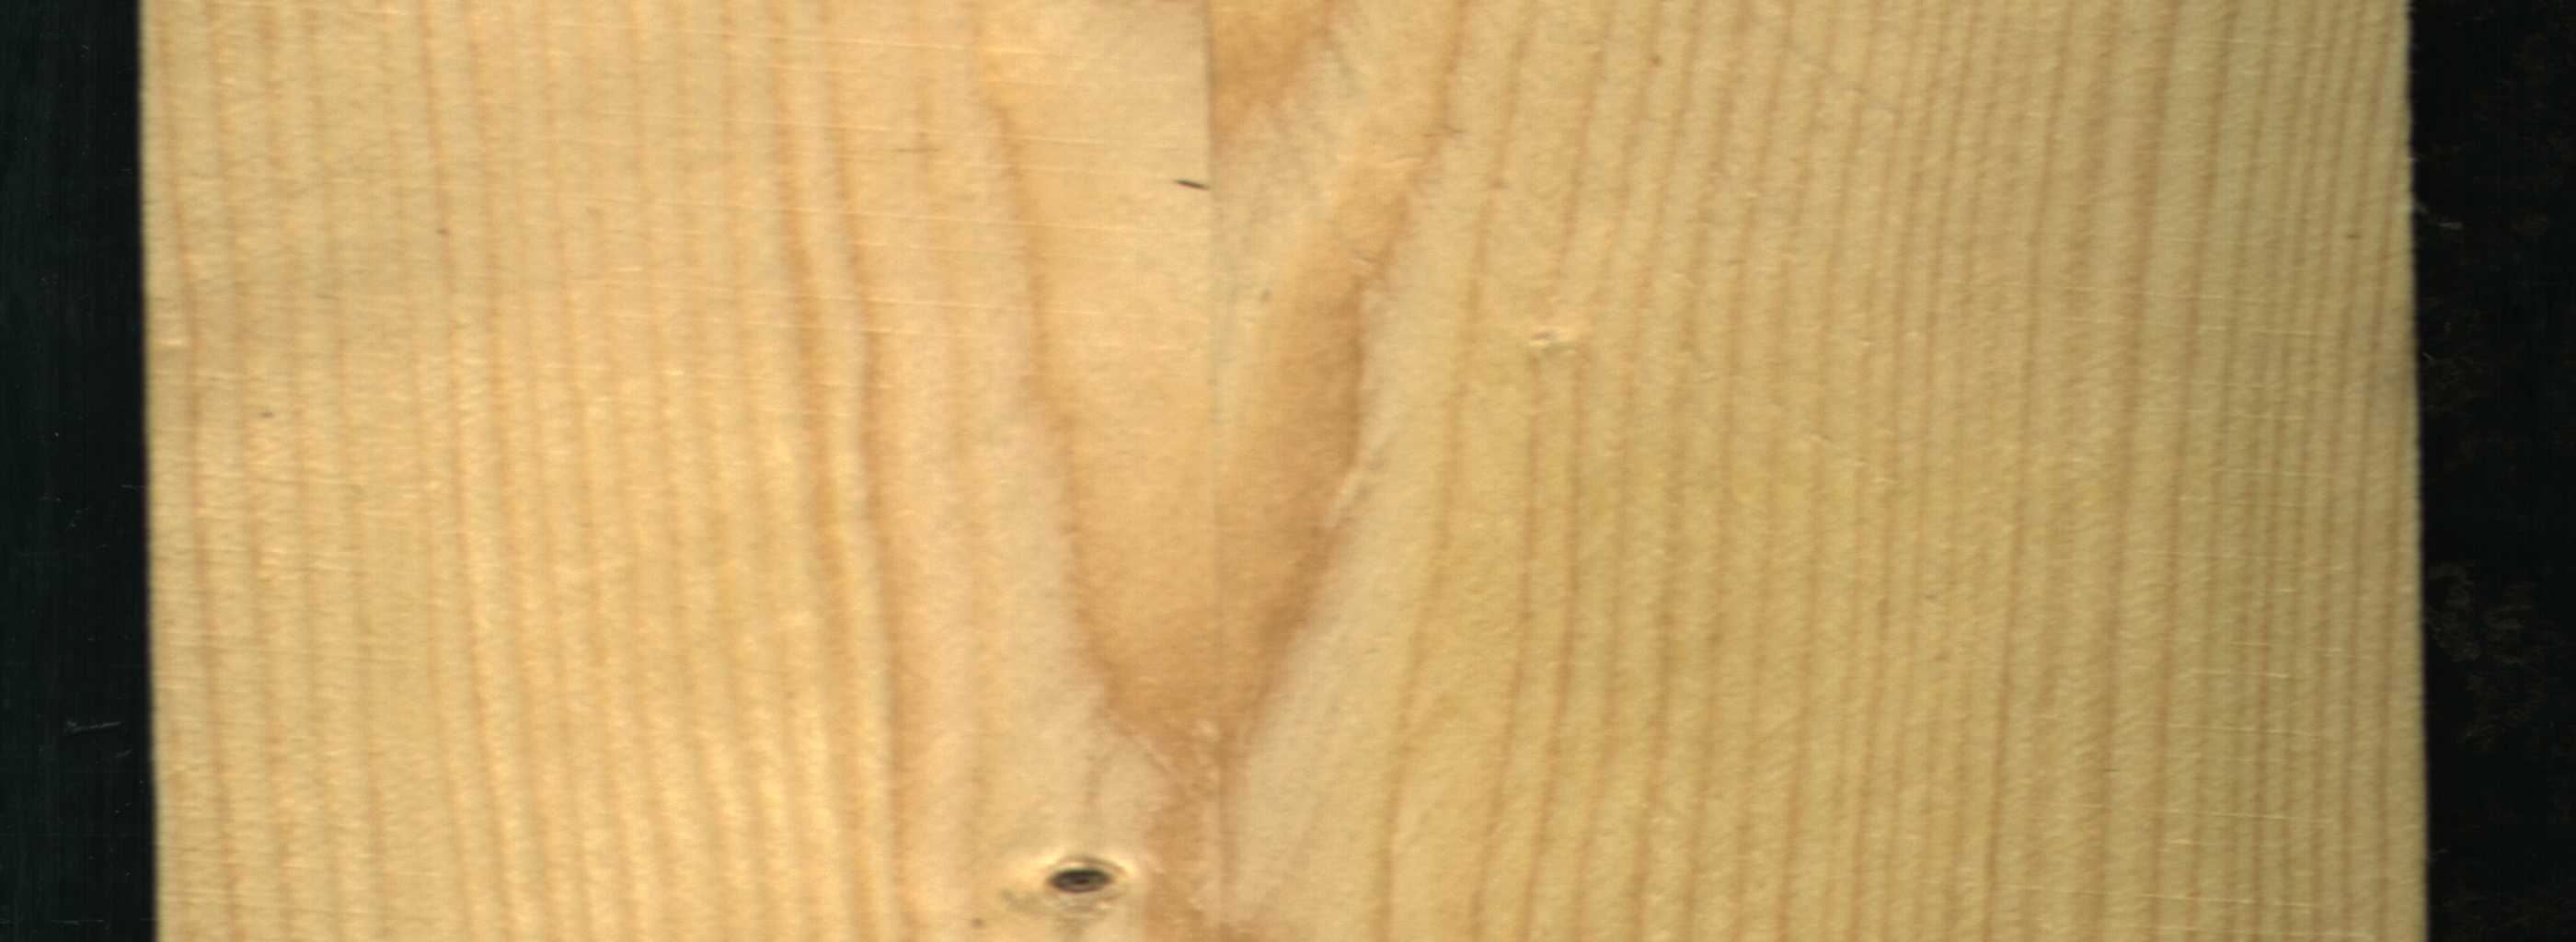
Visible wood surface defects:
Live_Knot